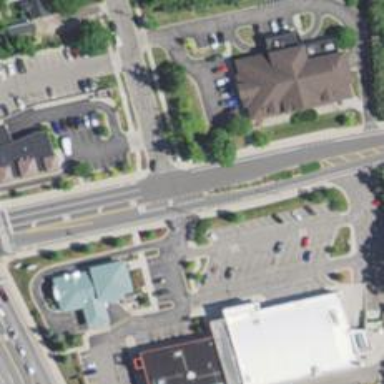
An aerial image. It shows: Tertiary road with separate sidewalks.